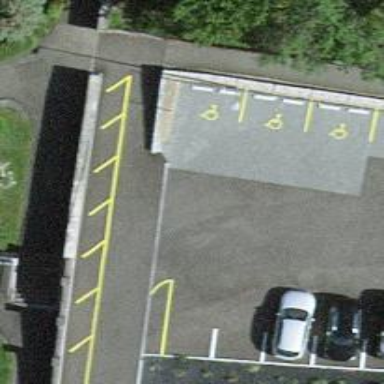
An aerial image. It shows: Footway.